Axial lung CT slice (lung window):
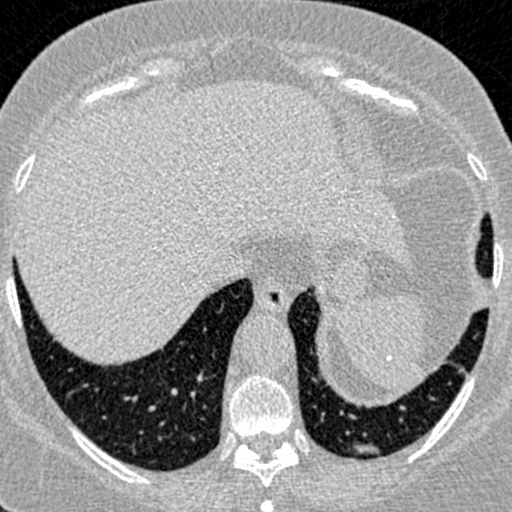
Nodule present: no